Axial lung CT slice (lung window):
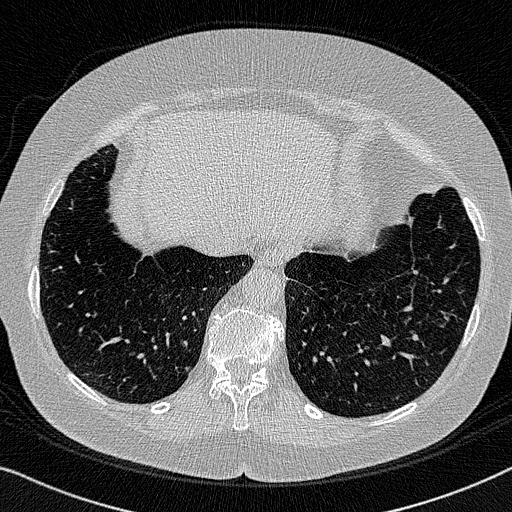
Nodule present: no